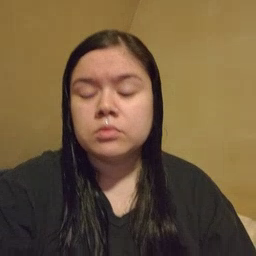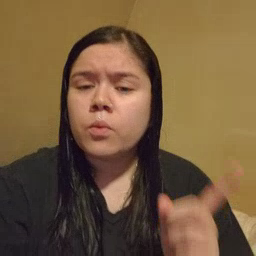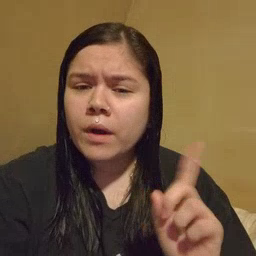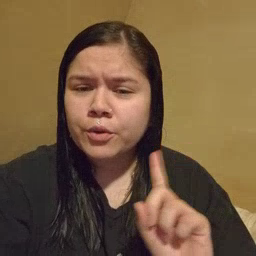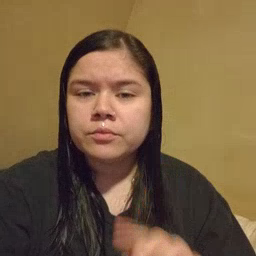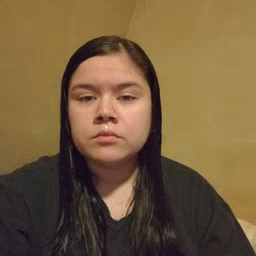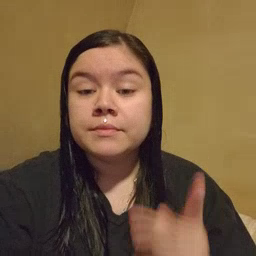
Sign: where